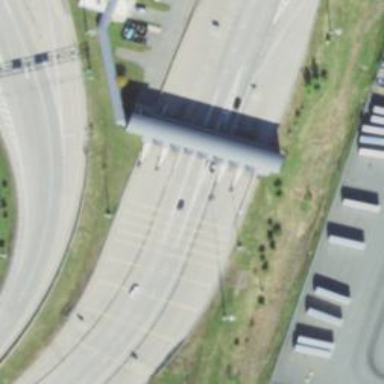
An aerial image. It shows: Toll gantry on the road.